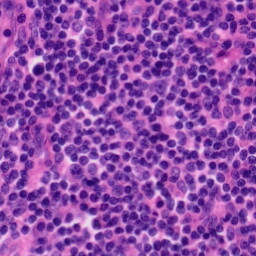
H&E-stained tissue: Tonsil